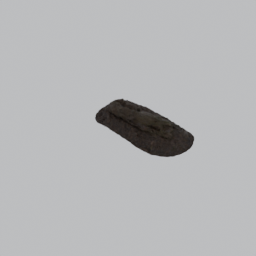
Label: nature